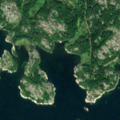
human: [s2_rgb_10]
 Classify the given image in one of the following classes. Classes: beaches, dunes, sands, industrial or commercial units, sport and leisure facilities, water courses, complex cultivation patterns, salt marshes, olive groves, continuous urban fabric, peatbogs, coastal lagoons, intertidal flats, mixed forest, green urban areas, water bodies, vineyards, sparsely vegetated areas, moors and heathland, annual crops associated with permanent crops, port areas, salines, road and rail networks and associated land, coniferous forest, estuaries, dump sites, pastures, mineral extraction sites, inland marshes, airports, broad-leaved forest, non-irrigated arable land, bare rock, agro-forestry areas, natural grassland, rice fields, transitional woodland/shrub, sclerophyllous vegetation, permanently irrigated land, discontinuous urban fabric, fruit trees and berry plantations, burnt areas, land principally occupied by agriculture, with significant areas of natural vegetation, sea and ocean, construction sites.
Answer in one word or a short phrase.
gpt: broad-leaved forest, bare rock, sea and ocean